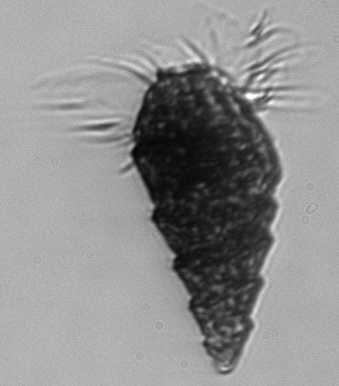
Label: Laboea_strobila